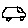
Label: car